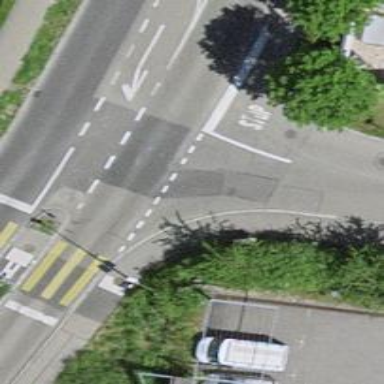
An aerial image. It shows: Road with stop sign.